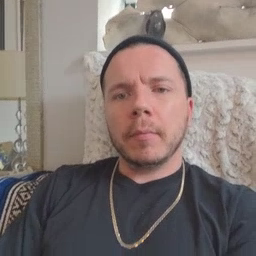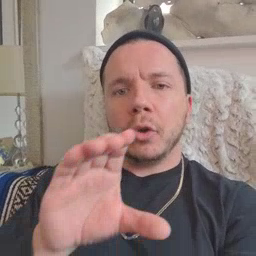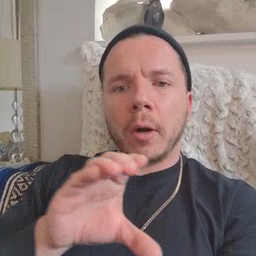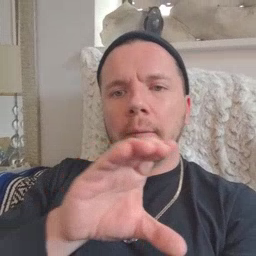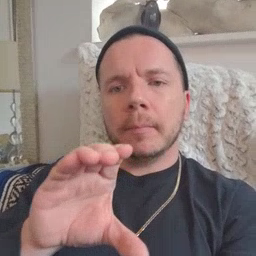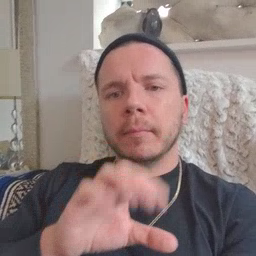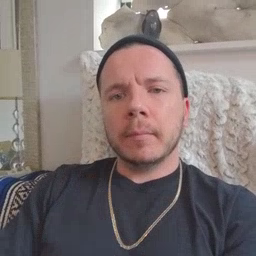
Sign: chocolate